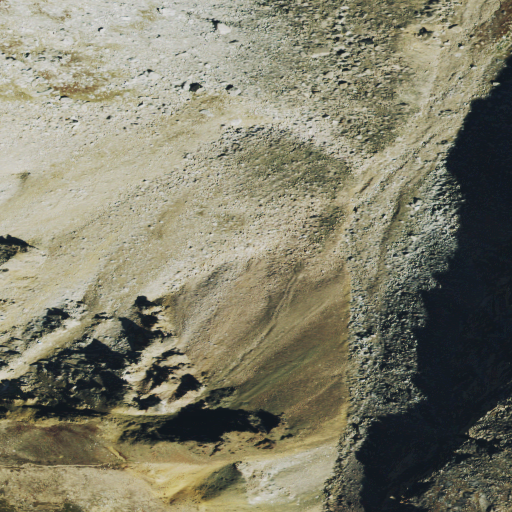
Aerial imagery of plain(s) in Montana named Silver Run Plateau containing grassland, barren land, shrub, and evergreen forest